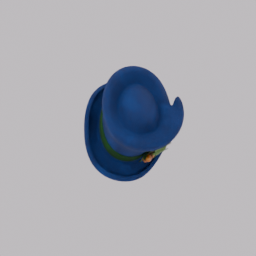
Label: people